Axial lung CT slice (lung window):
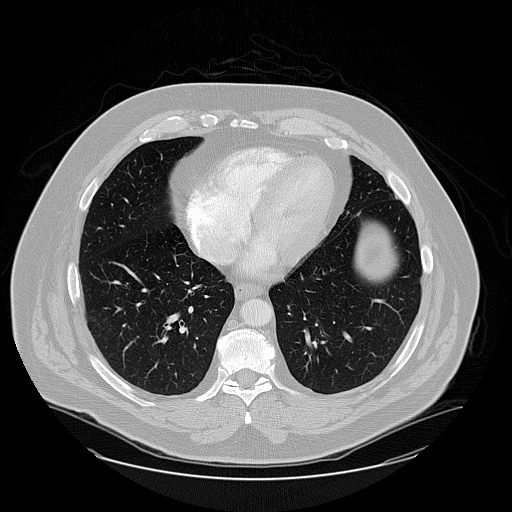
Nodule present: no